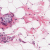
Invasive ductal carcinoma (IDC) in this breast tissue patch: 1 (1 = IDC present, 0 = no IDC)